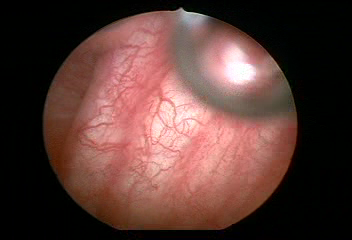
Modality: WLC
Class: Normal mucosa
Bladder cancer association: No